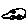
Label: car